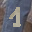
Label: 1